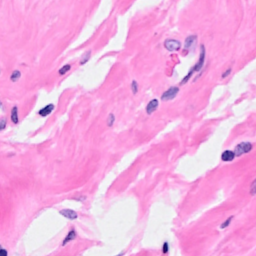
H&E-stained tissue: Breast